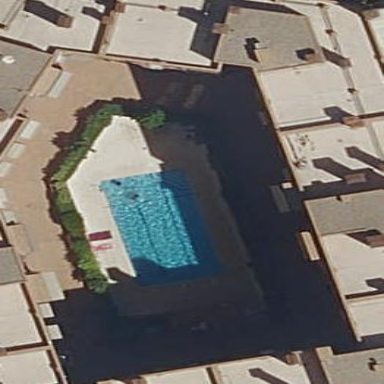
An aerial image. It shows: Swimming pool located in leisure land.